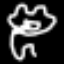
Label: frog